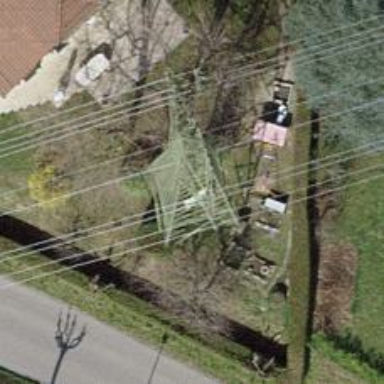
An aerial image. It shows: Power tower.